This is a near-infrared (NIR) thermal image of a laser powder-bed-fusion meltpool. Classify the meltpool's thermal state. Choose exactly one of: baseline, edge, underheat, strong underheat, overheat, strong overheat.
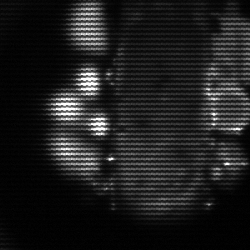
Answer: strong underheat